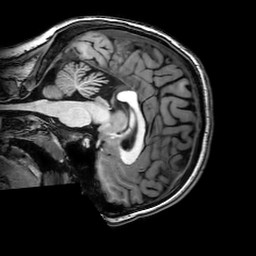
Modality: T1w
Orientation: sagittal
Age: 22
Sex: female
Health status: healthy
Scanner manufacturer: philips
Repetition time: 0.008123 s
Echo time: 0.00373 s